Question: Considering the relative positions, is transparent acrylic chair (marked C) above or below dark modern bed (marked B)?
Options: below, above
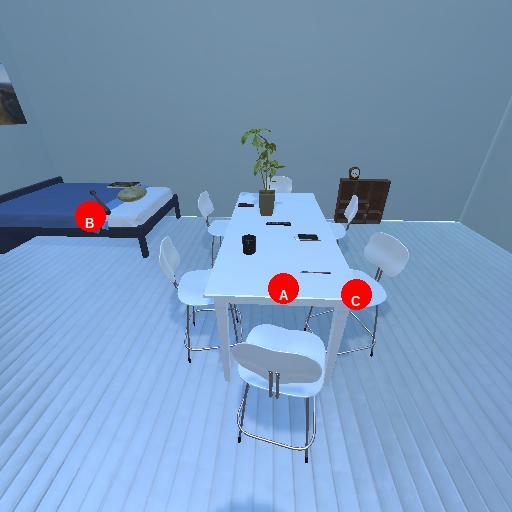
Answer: below